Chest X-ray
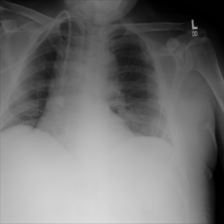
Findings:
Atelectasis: negative
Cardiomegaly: negative
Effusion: negative
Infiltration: negative
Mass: negative
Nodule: negative
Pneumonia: negative
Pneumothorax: negative
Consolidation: negative
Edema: negative
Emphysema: negative
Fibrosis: negative
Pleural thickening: negative
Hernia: negative